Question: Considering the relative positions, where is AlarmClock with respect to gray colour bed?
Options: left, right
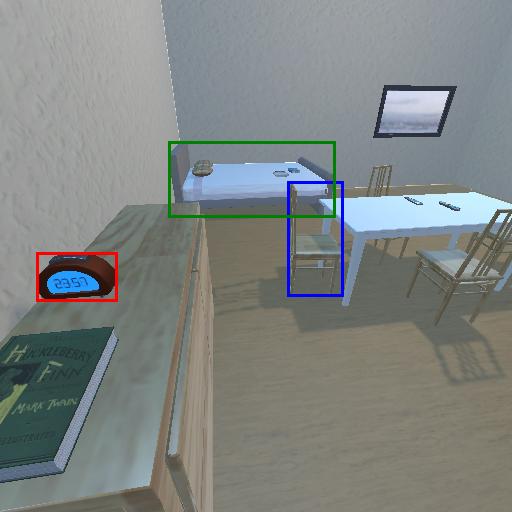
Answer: left